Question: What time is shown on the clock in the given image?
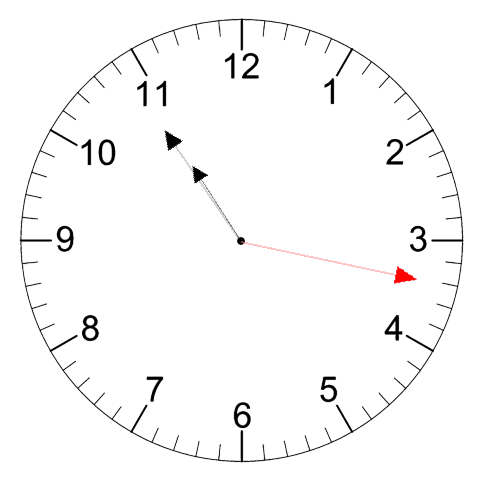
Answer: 10:54:17